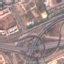
Label: Highway